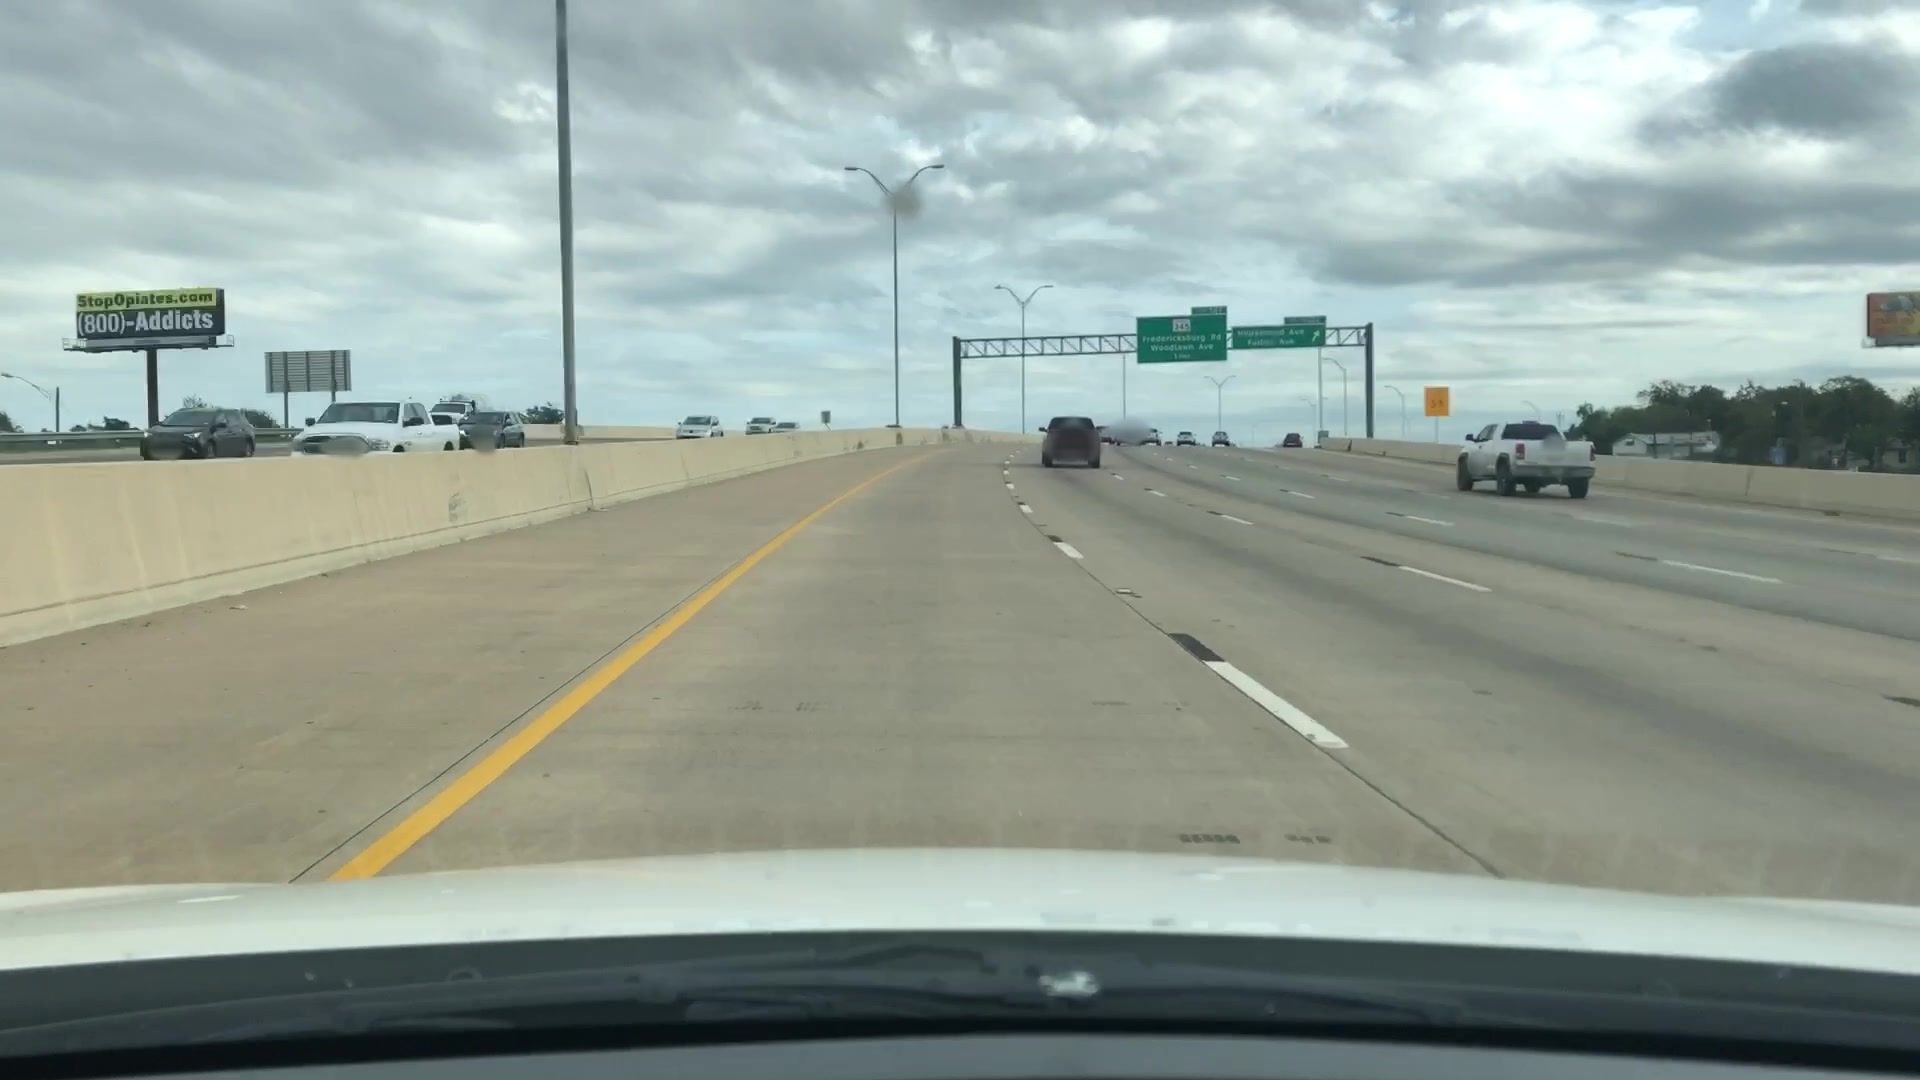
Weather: cloudy
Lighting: day
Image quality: slightly poor
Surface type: driving surface
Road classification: motorway
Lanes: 5
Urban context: urban centre
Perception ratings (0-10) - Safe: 3.71, Lively: 1.97, Beautiful: 0.55, Boring: 3.96, Depressing: 7.26, Wealthy: 1.02